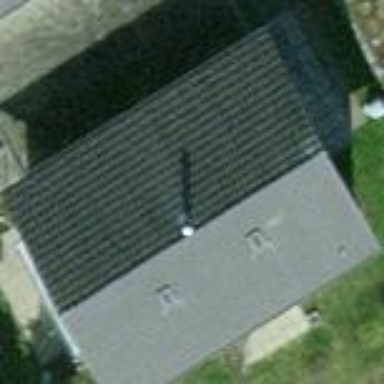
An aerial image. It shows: Detached building with gabled roof.